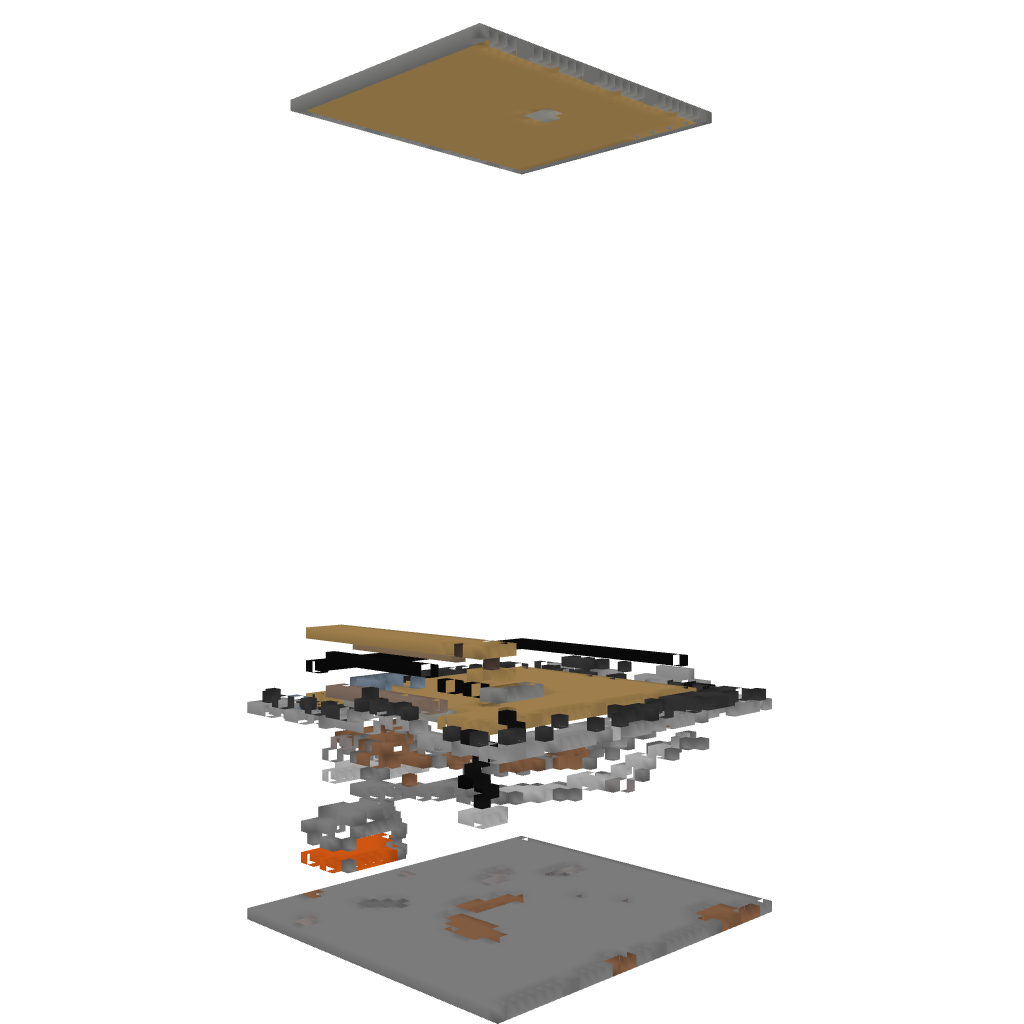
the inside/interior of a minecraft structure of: A very big house with trap!